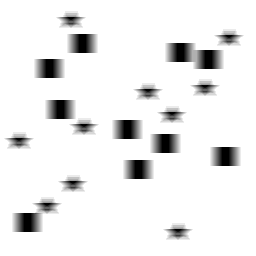
Squares: 10
Triangles: 0
Stars: 10
Total shapes: 20